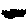
Label: car